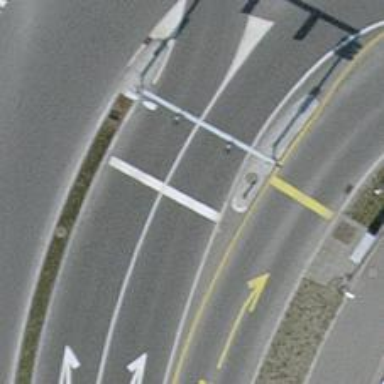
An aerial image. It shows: Road with traffic signals.